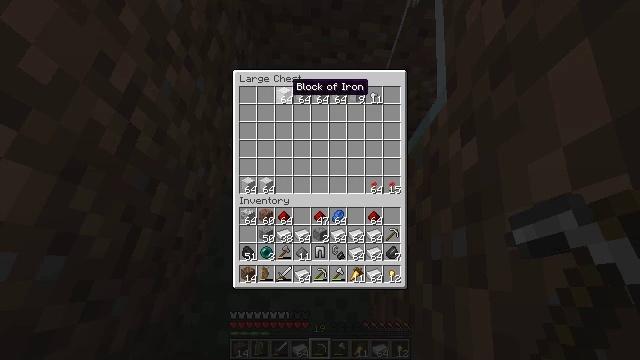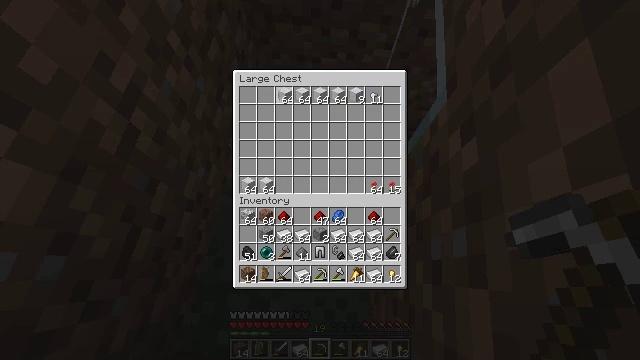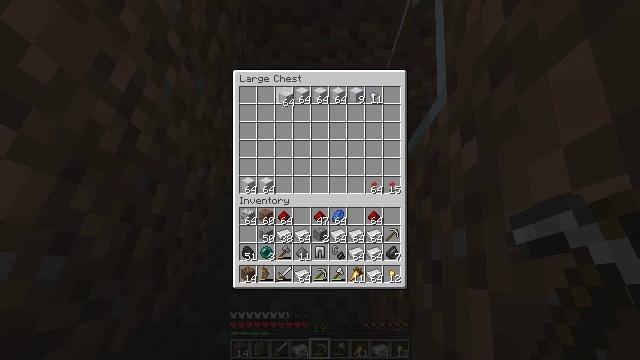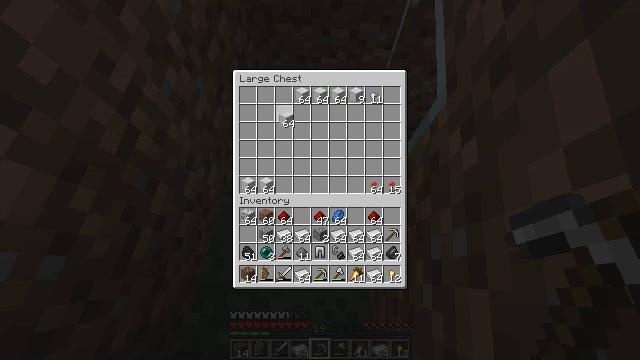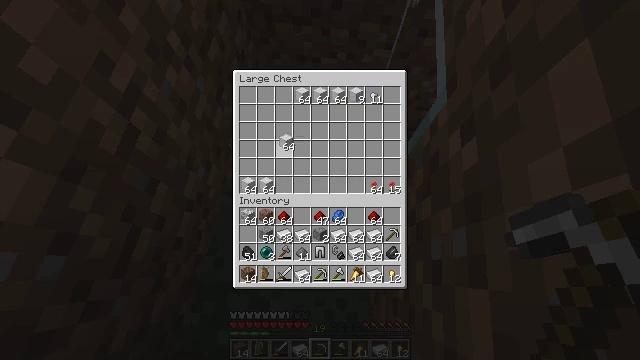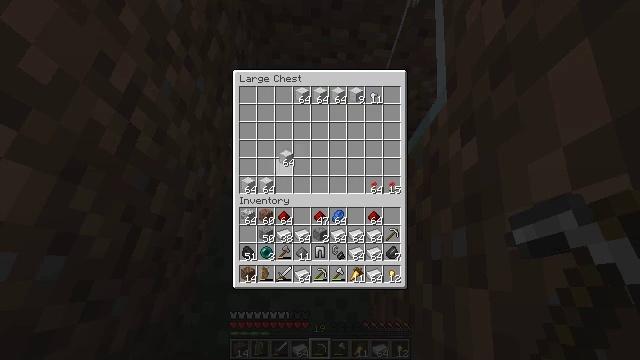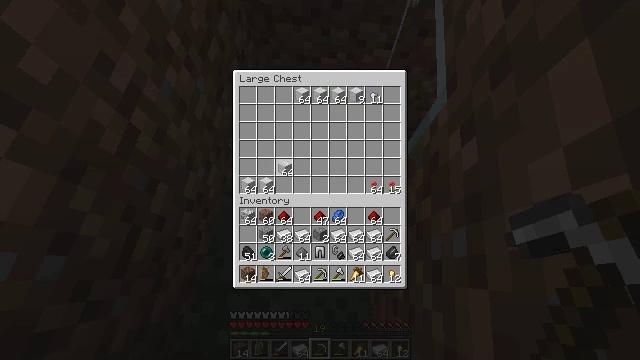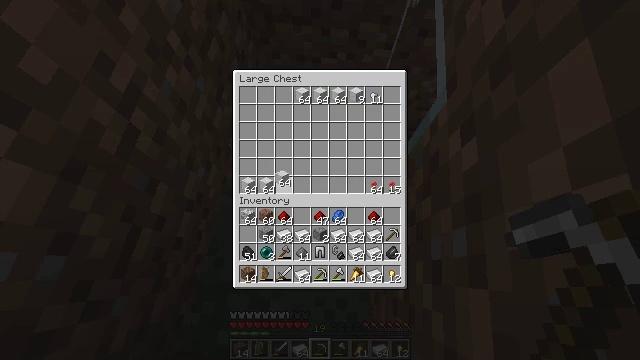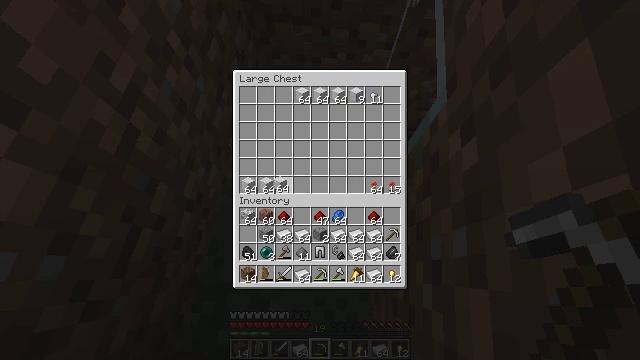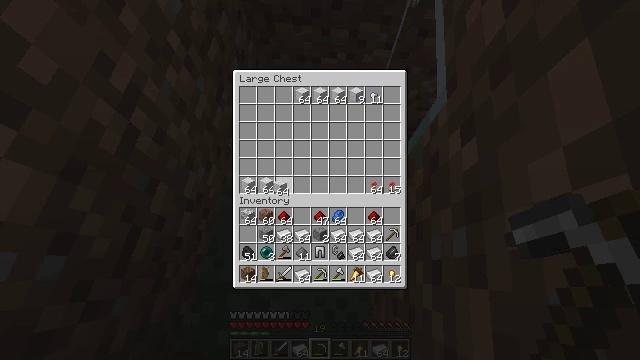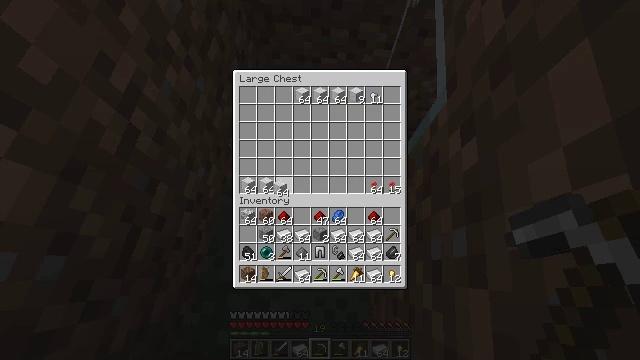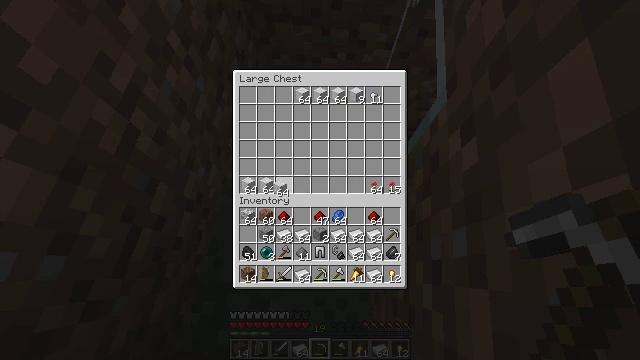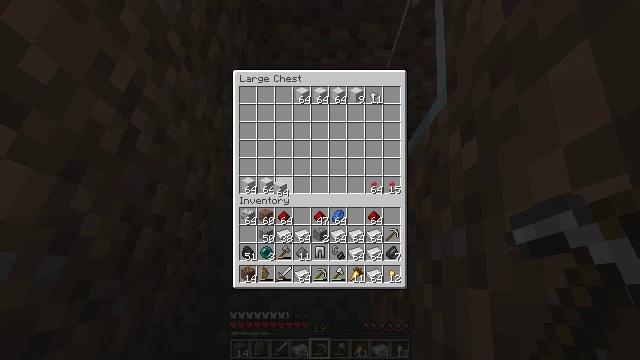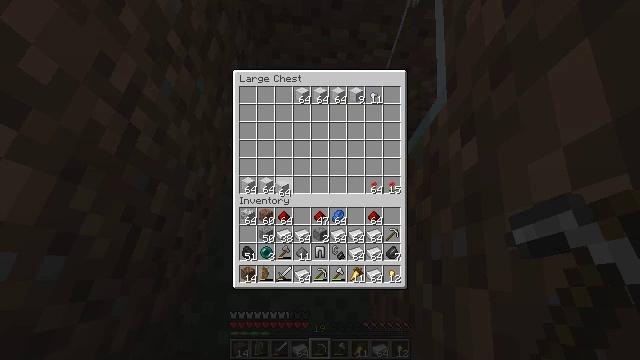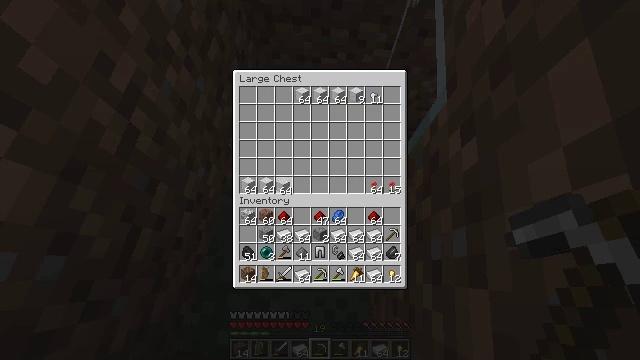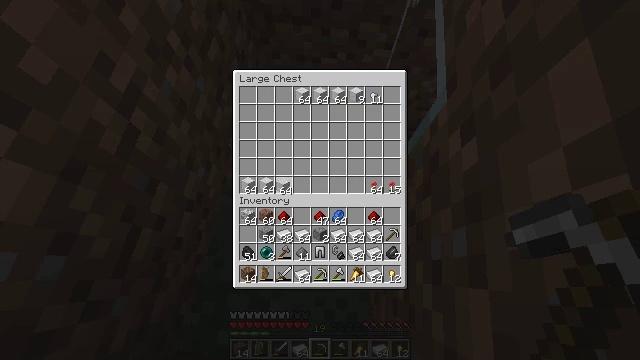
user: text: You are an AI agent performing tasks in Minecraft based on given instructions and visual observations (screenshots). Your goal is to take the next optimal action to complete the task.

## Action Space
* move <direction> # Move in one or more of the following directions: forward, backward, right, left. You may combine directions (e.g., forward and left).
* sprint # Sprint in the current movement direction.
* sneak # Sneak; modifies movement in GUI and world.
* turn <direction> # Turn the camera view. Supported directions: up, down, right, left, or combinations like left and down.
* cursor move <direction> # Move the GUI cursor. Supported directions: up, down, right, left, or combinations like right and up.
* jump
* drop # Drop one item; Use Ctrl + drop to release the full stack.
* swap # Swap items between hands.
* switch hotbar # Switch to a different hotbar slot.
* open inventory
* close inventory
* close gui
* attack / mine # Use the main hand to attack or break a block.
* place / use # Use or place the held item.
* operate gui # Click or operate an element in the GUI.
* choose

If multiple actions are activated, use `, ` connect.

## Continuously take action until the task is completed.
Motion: motion action
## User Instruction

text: Get an iron block by arranging iron ingots in the crafting table.
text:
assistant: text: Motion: attack / mine
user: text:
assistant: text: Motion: attack / mine
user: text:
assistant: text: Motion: turn down
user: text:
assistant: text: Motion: turn down
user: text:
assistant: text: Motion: turn down
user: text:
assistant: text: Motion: turn down
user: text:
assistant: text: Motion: turn down
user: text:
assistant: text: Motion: no_op
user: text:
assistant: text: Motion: no_op
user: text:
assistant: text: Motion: no_op
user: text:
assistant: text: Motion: no_op
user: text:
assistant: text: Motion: no_op
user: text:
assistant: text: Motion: no_op
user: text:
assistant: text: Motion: no_op
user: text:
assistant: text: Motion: no_op
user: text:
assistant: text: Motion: attack / mine
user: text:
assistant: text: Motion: attack / mine
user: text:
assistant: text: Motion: no_op
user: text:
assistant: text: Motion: no_op
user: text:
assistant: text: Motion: turn up
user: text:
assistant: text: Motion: turn right and up
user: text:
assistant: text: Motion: turn right and up
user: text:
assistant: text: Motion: turn up
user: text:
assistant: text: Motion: no_op
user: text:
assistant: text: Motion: no_op
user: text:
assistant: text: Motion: no_op
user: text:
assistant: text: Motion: no_op
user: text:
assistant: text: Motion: no_op
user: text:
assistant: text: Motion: no_op
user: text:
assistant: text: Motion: attack / mine